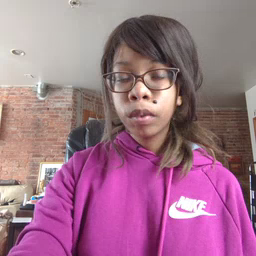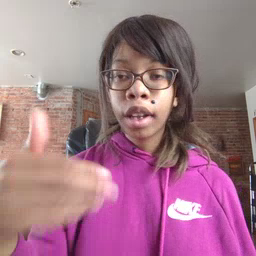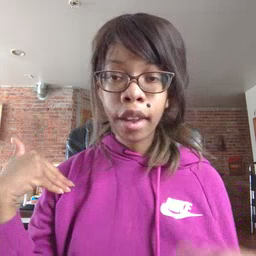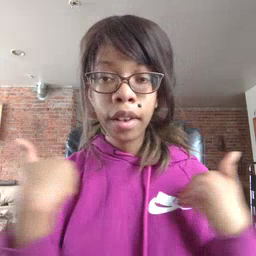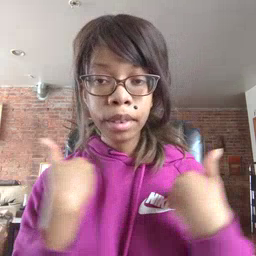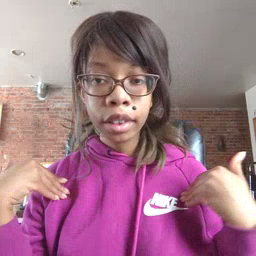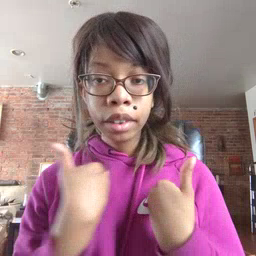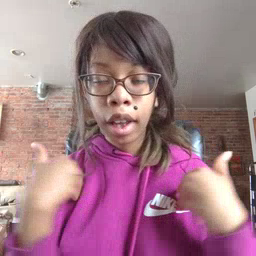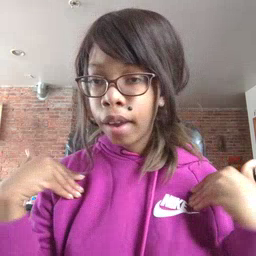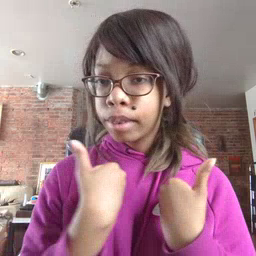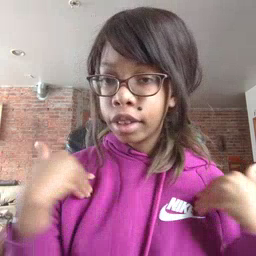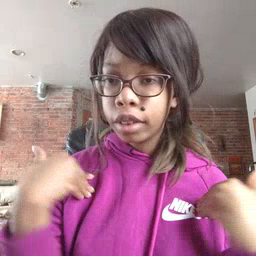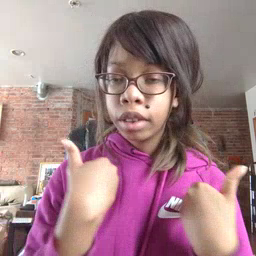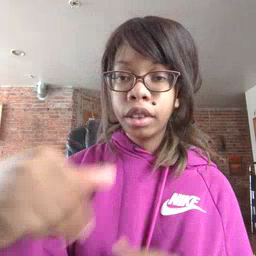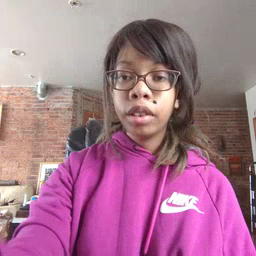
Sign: animal